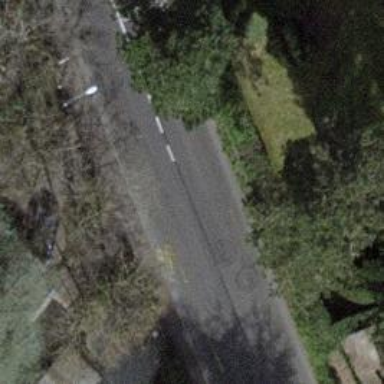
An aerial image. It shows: Secondary road with asphalt surface and designated cycle lane.